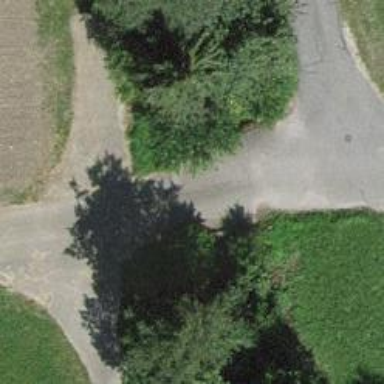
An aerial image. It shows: Paved unclassified road on bridge.